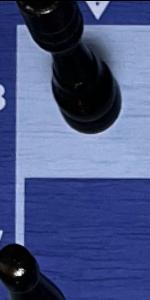
Label: Empty